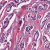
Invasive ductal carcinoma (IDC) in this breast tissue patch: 1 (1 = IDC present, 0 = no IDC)